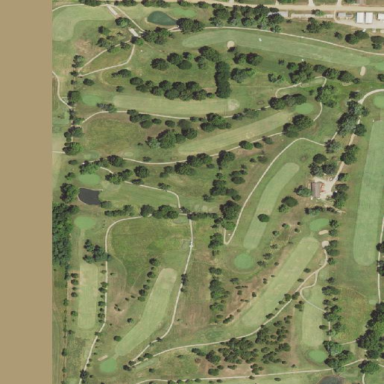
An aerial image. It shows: Golf course.